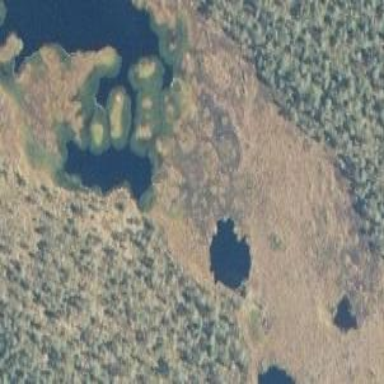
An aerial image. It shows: Pond with natural water.